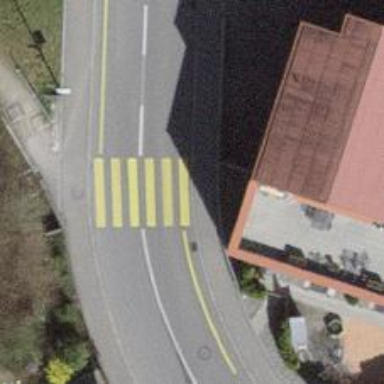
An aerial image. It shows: Footway with zebra crossing.